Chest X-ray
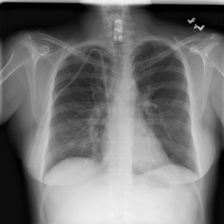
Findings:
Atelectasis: negative
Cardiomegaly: negative
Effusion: negative
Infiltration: positive
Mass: negative
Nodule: negative
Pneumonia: negative
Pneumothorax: negative
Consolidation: negative
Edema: positive
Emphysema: negative
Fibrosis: negative
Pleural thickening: negative
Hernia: negative